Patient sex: M
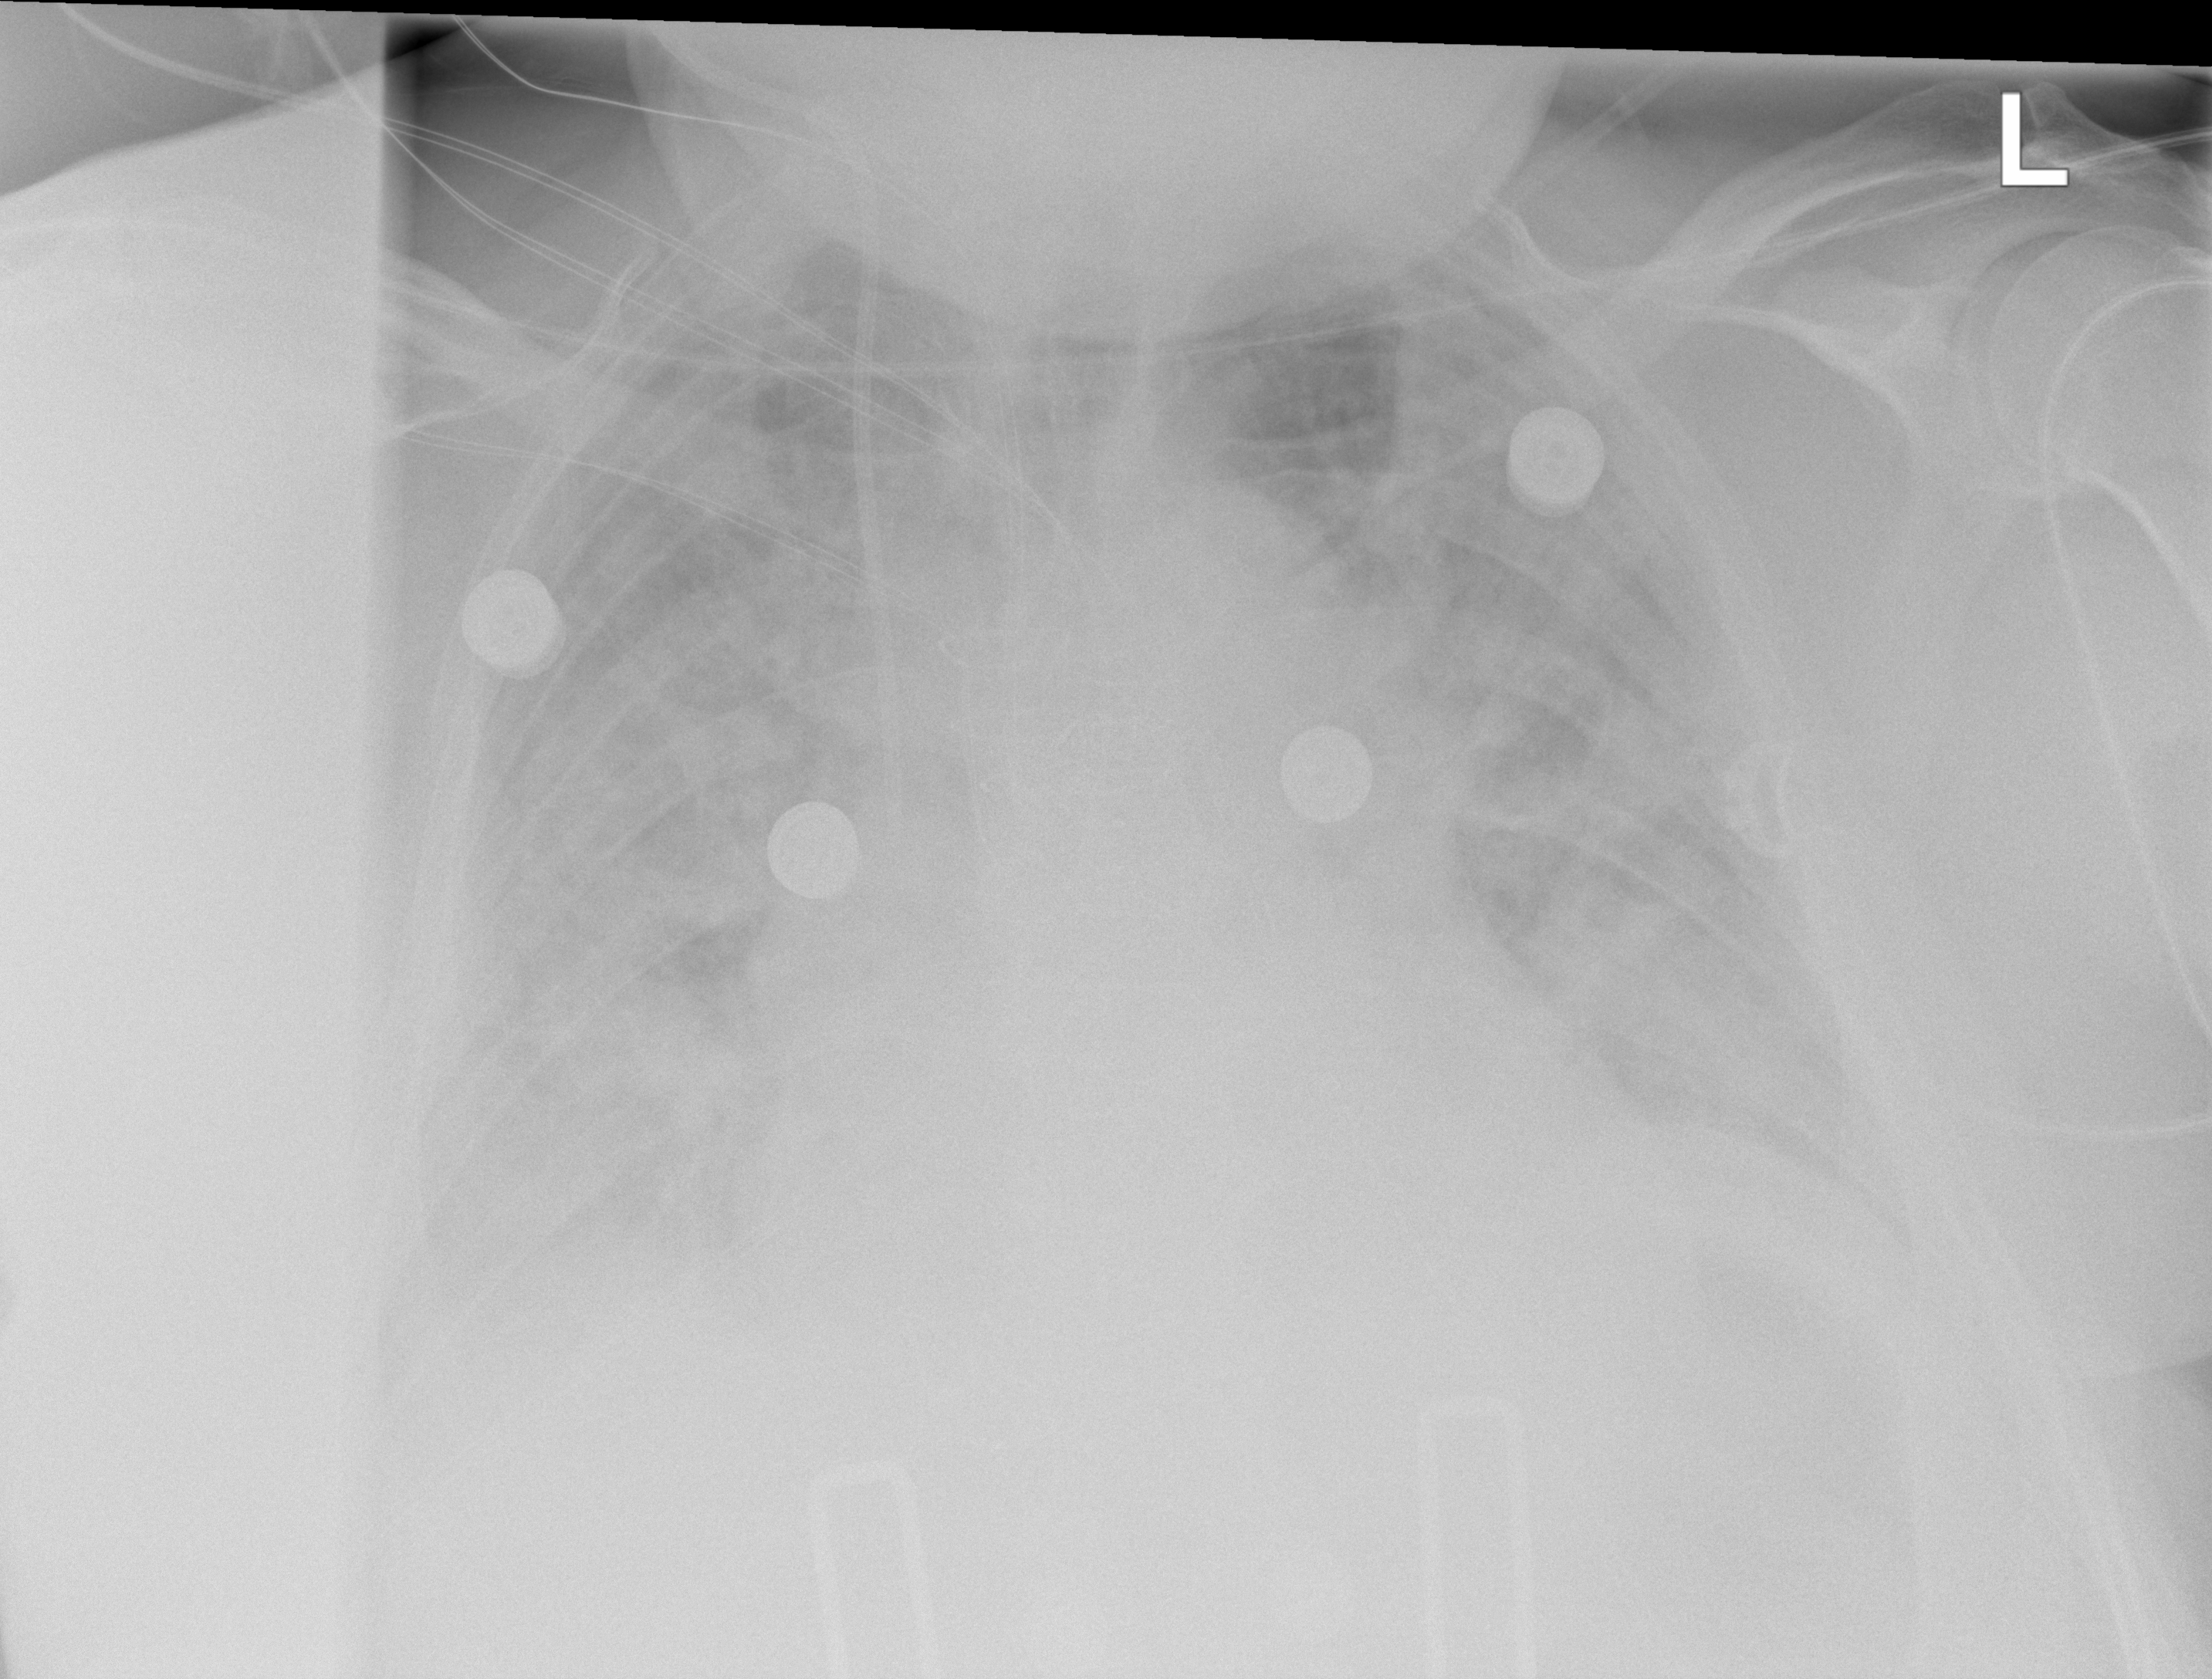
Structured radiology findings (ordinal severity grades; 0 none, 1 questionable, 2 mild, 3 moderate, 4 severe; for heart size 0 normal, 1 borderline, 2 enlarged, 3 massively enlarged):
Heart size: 2
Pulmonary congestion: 3
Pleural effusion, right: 2
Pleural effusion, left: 2
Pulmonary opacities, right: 1
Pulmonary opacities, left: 1
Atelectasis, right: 2
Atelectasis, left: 2